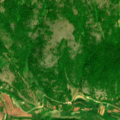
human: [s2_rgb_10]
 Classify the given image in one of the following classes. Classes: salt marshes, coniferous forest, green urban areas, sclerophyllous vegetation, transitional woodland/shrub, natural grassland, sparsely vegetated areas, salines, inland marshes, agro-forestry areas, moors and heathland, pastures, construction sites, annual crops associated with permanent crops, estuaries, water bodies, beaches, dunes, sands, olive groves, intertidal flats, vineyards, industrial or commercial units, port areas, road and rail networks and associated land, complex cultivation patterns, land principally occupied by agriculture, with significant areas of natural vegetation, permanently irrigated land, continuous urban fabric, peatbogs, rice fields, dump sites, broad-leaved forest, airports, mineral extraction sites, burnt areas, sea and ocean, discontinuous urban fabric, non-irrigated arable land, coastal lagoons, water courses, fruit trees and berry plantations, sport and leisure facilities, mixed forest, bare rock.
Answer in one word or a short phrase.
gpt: non-irrigated arable land, land principally occupied by agriculture, with significant areas of natural vegetation, broad-leaved forest, transitional woodland/shrub